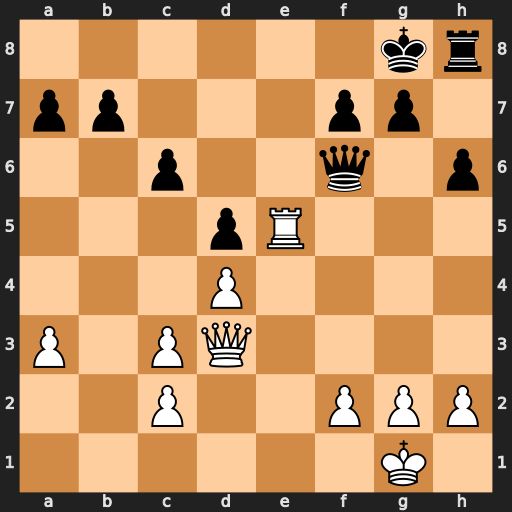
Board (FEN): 6kr/pp3pp1/2p2q1p/3pR3/3P4/P1PQ4/2P2PPP/6K1
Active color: w
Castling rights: -
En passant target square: -
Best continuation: Re8#